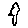
Label: tree